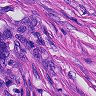
Metastatic tissue present: yes